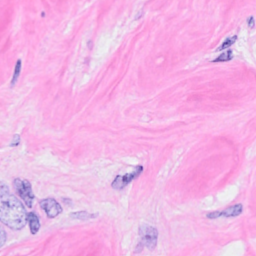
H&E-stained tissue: Breast